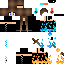
A female human skin with medium skin, wearing brown long hair dressed in a blue hoodie and black skirt, featuring a closed mouth.